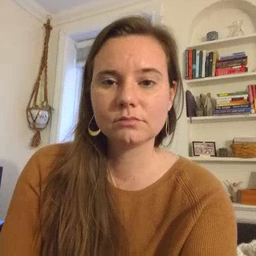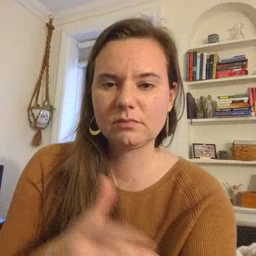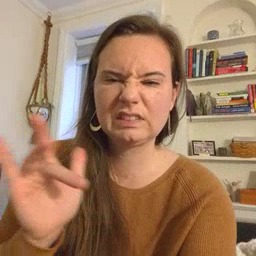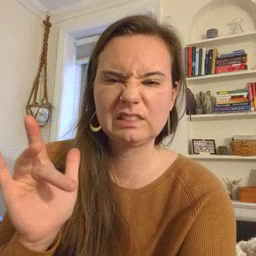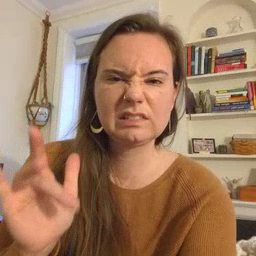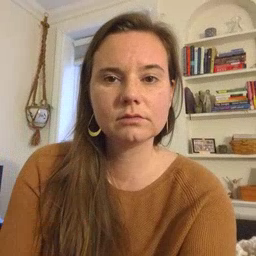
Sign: yucky